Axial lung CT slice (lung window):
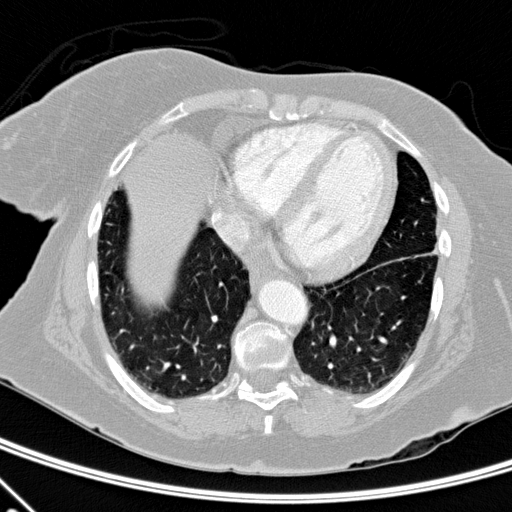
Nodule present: no